Question: I've created a database called 'database_test' & I have a user named 'john' and a password 'hello123'. This is all from host 'HOST'.
'''
<?php
// Create connection
$host = "HOST"; // THIS HOST IS CORRECT. I'M JUST HIDING IT FROM GENERAL PUBLIC.
$user = "john";
$password = "hello123";
$database = "database_test";
$con=mysqli_connect($host,$user,$password,$database);
// Check connection
if (mysqli_connect_errno()) {
echo "Failed to connect to MySQL: " . mysqli_connect_error();
}
?>
'''
However, I'm getting error:
> Failed to connect to MySQL: Access denied for user 'john'@'HOST'
(using password: YES)
I've already set up the permissions for user "john" as shown below...

Why am I getting this error? I have the host correct, the username and password correct but it's saying that this user does not have privileges
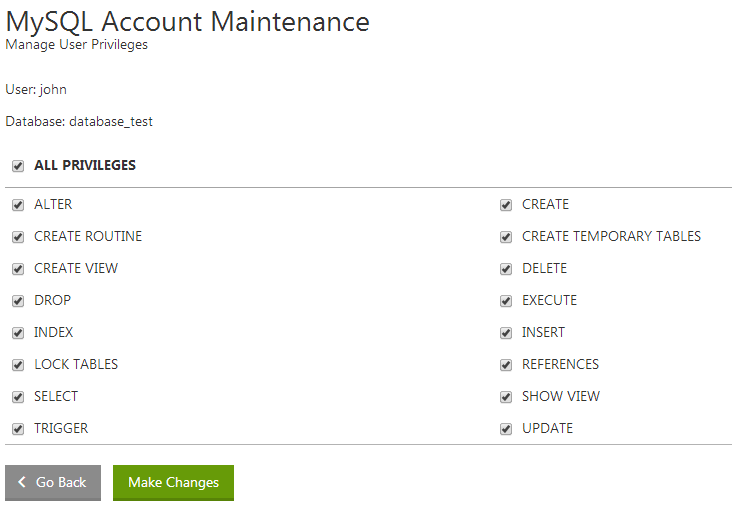
Answer: Is the hostname anything other than 'localhost' or '127.0.0.1'? If so then this is a firewall issue.
To check if the host is remotely available, you can use <URL>. 'nmap' is a common network utility that is not installed by default on Linux machines or Mac OS X machines, but can easily be installed & run from the command line.
Just run 'nmap' from the server where the code you want to use to connect to the remote host resides like so:
'''
nmap [hostname or IP address] -p 3306
'''
Port '3306' is the MySQL port and the output if that port is open would be:
'''
Starting Nmap 5.21 ( http://nmap.org ) at 2014-05-16 18:56 EDT
Nmap scan report for localhost (127.0.0.1)
Host is up (0.00013s latency).
PORT STATE SERVICE
3306/tcp open mysql
Nmap done: 1 IP address (1 host up) scanned in 0.40 seconds
'''
But if it's closed, it would be:
'''
Starting Nmap 6.25 ( http://nmap.org ) at 2014-05-16 18:57 EDT
Nmap scan report for localhost (127.0.0.1)
Host is up (0.000096s latency).
PORT STATE SERVICE
3306/tcp closed mysql
Nmap done: 1 IP address (1 host up) scanned in 0.17 seconds
'''
Also, you can check the 'GRANTS' your user 'john' has on the MySQL database server itself by running this command:
'''
SHOW GRANTS FOR 'john'@'127.0.0.1';
'''
Or like this with 'localhost' instead of the IP address;
'''
SHOW GRANTS FOR 'john'@'localhost';
'''
While your screenshot shows that you have granted privileges, you need to make sure they actually took. Within MySQL you do this by setting the 'GRANT' and then running, 'FLUSH PRIVILEGES;'
Past that, what I have seen is some MySQL setups don't consider '127.0.0.1' and 'localhost' to be the same even though they are. So I would recommend changing the hostname to '127.0.0.1' or 'localhost' and see what happens.